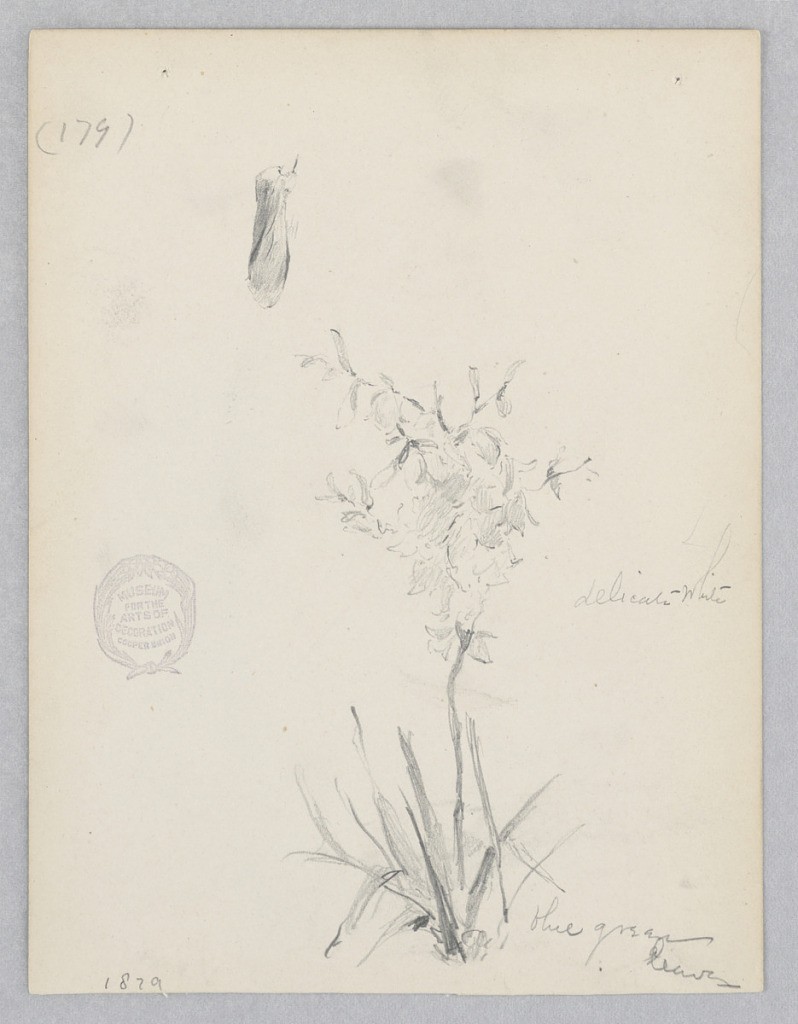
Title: Flowering plant
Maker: Robert Frederick Blum, American, 1857–1903
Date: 1879
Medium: Graphite on wove paper
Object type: Drawing
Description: Sketch of a plant in bloom.